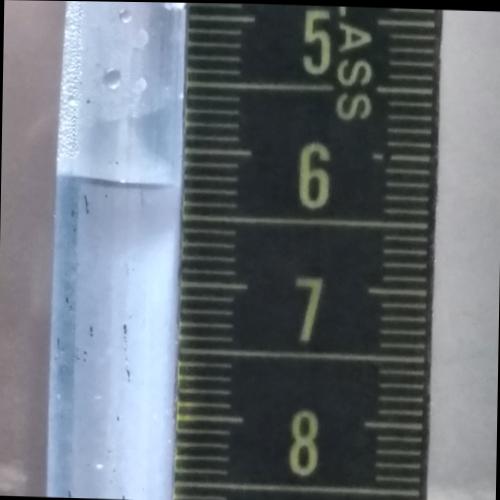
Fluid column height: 6.3 cm